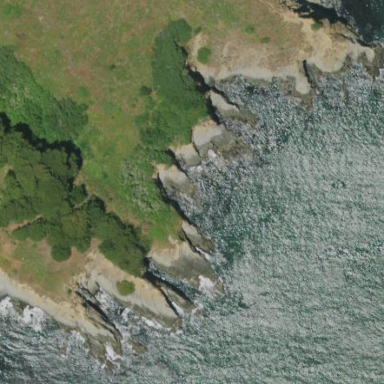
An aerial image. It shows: Natural rock reef.